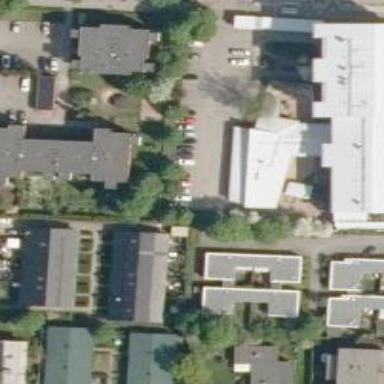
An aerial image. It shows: Social facility building.